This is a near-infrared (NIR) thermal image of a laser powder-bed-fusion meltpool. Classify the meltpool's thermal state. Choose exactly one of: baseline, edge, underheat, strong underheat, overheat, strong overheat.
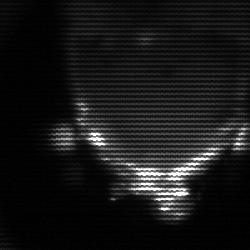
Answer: edge